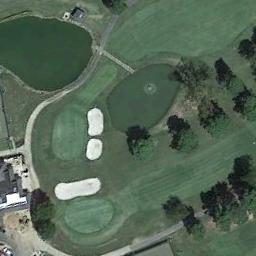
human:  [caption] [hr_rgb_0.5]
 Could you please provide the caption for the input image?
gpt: Many trees are near the golf course .

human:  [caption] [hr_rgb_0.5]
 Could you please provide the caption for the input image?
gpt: The golf course has two lakes, Some putting greens, Fairways, Barrier trees and three sandpits and a house is also in the golf course .

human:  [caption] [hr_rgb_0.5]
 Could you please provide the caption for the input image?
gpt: On the large turf of the golf course On the large green turf of the golf course there are several bunkers and lakes and several paths and many trees and buildings .

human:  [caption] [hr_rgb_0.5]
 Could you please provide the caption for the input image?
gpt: There are four rows of red houses and two lakes .

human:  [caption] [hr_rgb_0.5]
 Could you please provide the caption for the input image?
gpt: There are three bunkers and two lakes on the golf course .